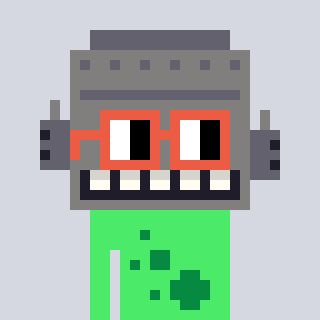
a pixel art character with square orange glasses, a robot-shaped head and a teal-colored body on a cool background